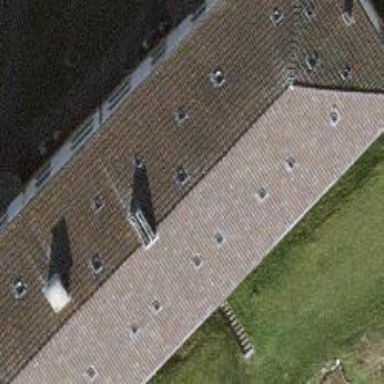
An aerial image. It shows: Hipped-roof building with apartments.